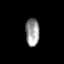
Tissue: prostate
Cell type: T cells
Senescence score: 0.2888
Nuclear area (px): 376
Mean DAPI intensity: 152.064